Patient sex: F
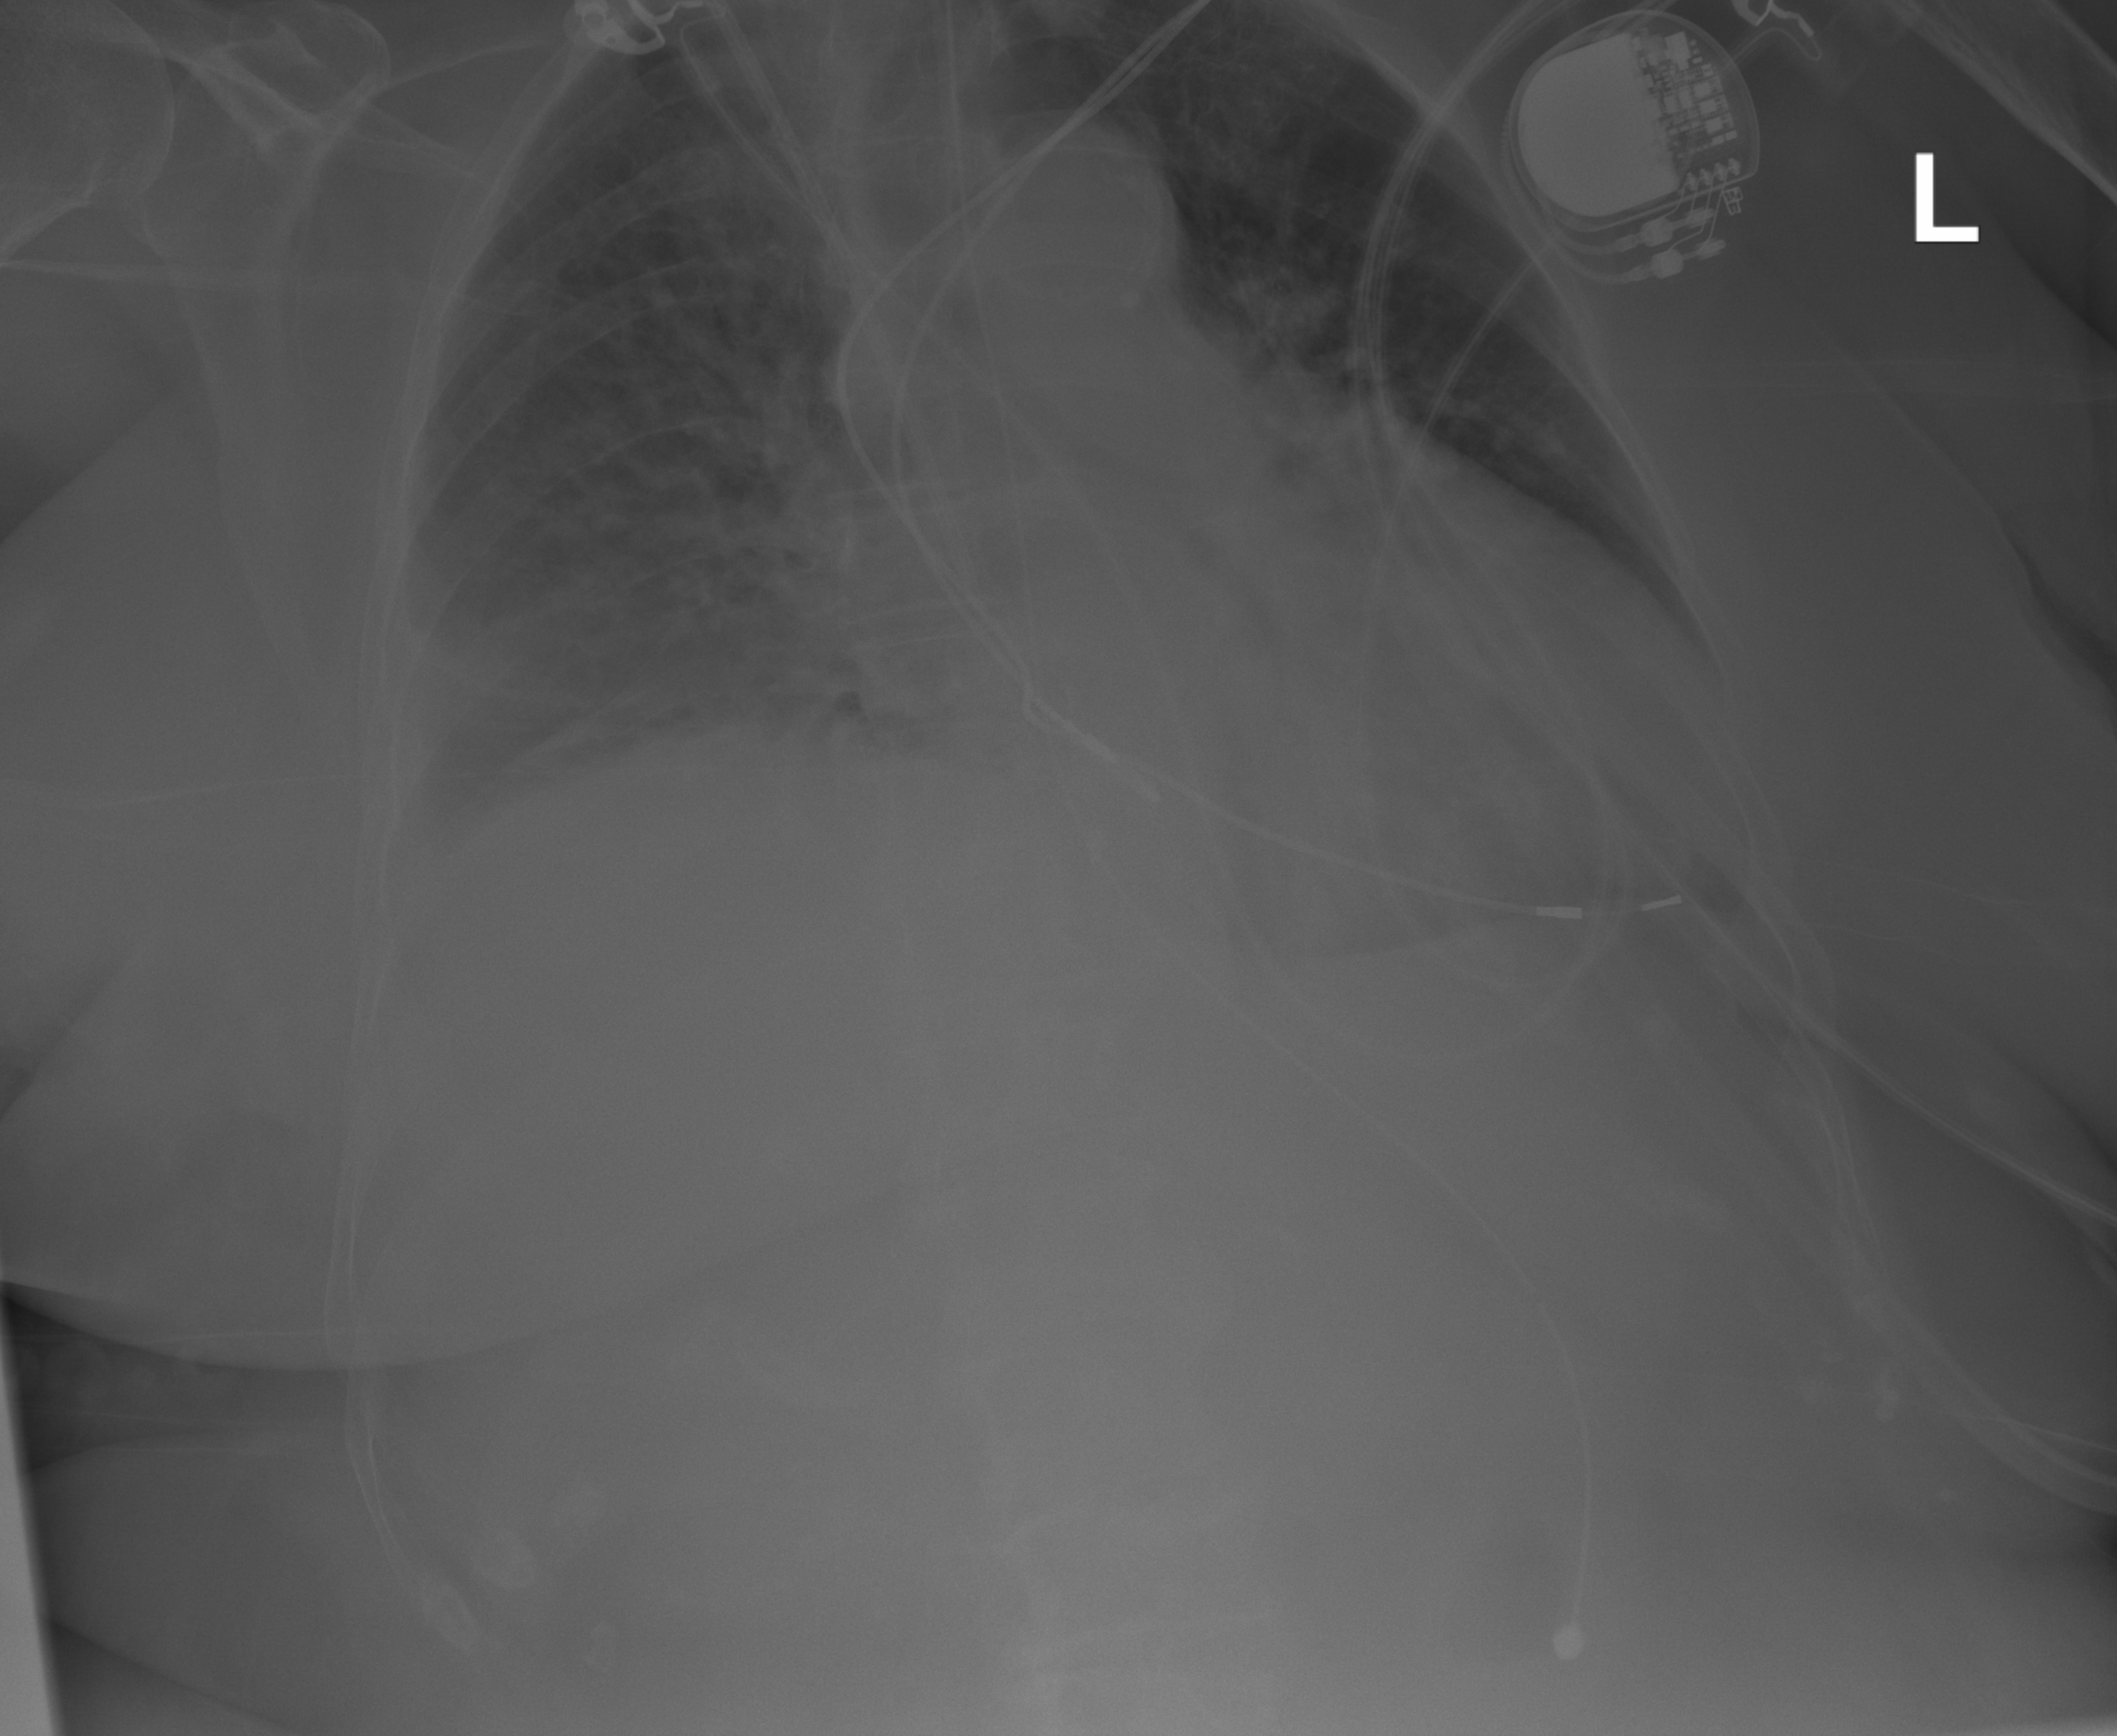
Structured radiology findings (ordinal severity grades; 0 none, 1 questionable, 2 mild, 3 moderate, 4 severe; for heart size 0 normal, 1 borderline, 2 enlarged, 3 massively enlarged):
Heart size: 2
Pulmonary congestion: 1
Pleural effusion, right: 0
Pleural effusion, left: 0
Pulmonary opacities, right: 2
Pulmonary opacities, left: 0
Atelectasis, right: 2
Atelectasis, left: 0